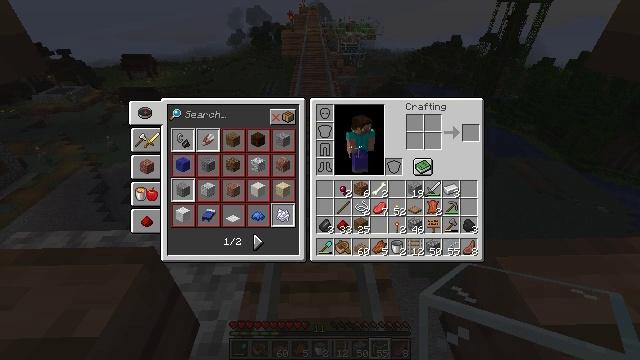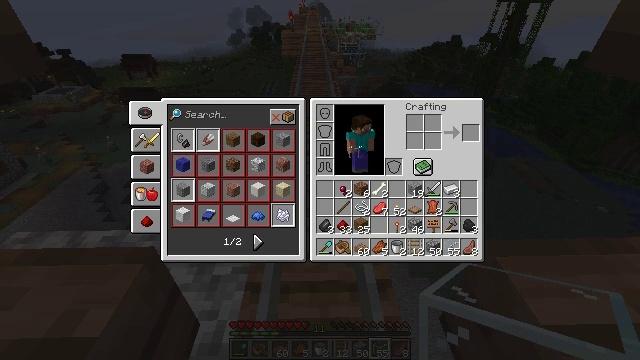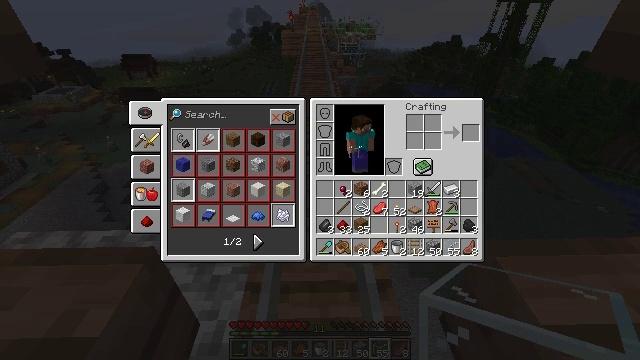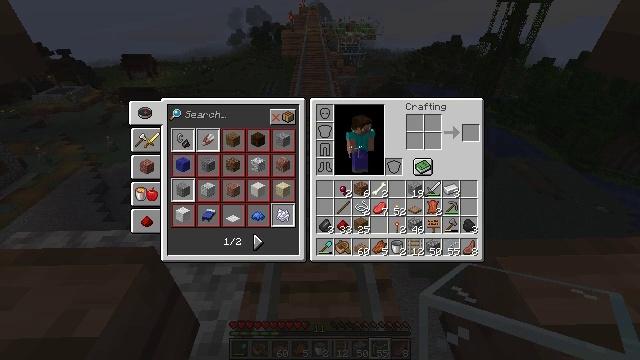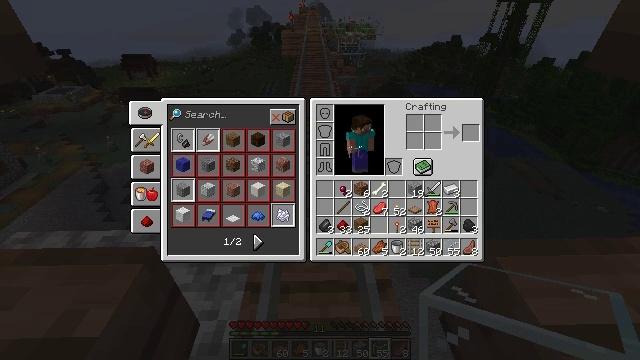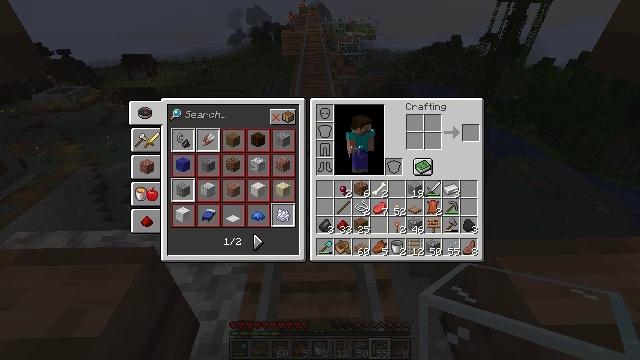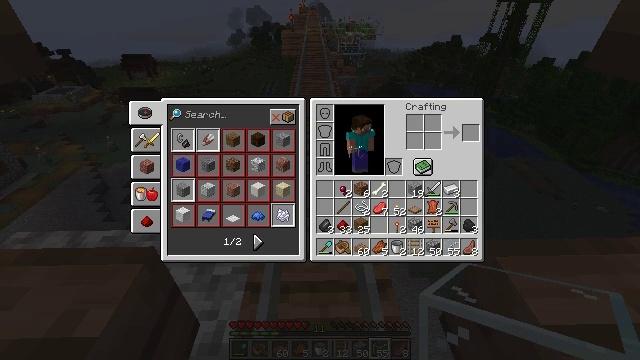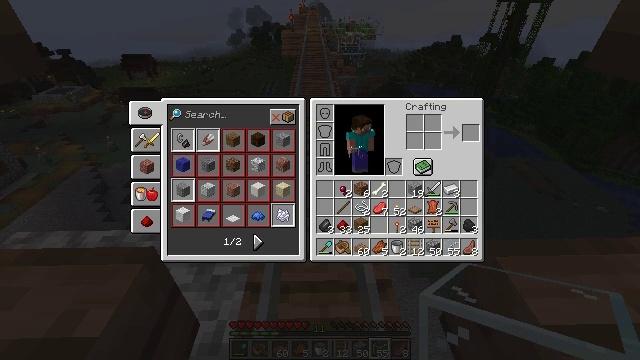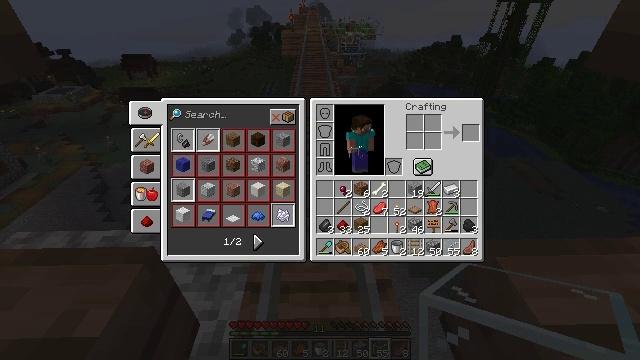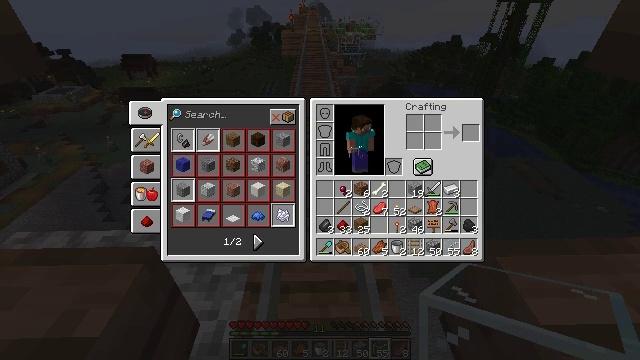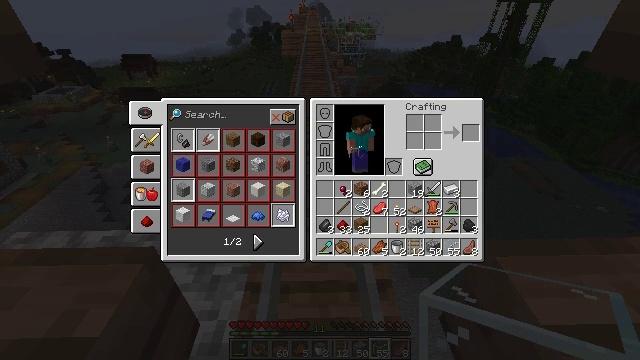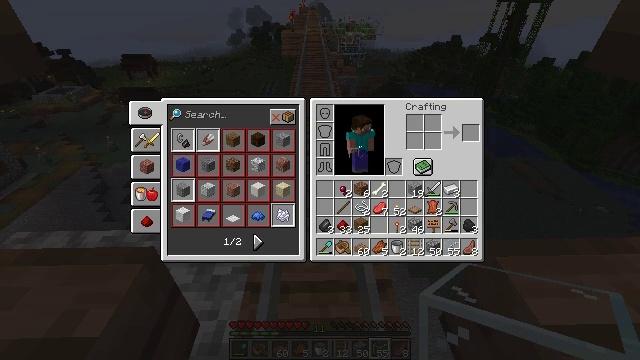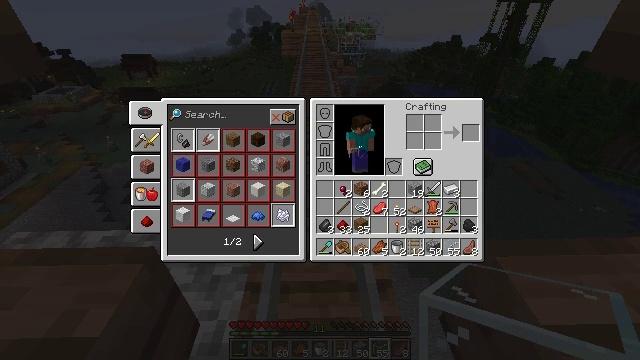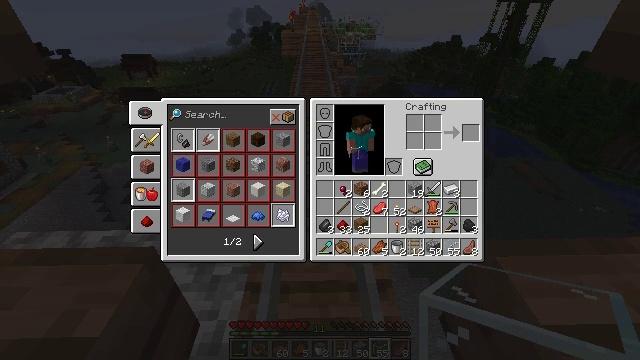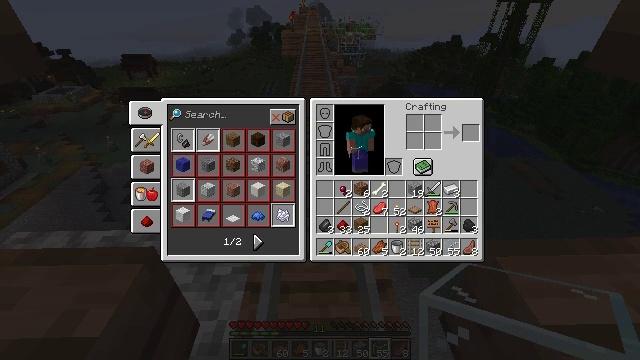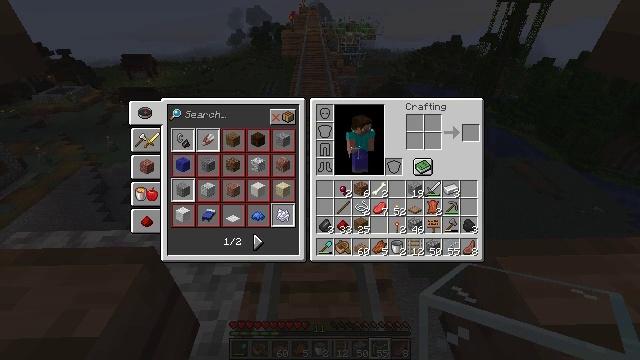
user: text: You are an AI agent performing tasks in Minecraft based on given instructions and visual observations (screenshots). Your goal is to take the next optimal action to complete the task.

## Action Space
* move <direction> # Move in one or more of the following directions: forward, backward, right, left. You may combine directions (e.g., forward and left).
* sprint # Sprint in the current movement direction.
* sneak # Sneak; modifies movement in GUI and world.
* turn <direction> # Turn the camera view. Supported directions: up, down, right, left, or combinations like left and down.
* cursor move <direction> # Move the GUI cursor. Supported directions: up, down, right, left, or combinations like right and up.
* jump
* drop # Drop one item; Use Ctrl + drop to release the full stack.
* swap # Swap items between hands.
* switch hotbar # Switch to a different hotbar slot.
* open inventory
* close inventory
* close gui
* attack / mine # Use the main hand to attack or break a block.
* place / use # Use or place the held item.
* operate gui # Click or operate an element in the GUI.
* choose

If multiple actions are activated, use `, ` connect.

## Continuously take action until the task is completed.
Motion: motion action
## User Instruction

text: Attack the glass to break it.
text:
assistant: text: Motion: no_op
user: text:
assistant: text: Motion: no_op
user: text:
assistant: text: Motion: no_op
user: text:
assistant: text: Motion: no_op
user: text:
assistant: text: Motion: no_op
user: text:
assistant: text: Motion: no_op
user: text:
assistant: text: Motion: no_op
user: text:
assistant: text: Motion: no_op
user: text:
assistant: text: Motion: no_op
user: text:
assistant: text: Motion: no_op
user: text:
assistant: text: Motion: no_op
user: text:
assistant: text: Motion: no_op
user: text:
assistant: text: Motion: no_op
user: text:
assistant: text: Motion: no_op
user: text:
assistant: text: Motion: no_op
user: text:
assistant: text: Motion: no_op
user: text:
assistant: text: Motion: no_op
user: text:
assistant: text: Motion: no_op
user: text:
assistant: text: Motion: no_op
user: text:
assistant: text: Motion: no_op
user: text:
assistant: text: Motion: no_op
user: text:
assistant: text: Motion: no_op
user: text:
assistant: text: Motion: no_op
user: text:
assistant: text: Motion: no_op
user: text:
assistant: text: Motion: no_op
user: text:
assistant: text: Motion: no_op
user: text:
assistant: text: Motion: no_op
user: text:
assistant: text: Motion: no_op
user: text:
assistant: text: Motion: no_op
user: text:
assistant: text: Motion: no_op